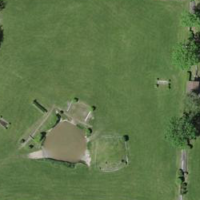
EUNIS habitat code: 53
Species observed at this site:
Prunus padus